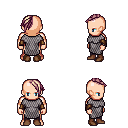
a pixel art fantasy rpg character, male body template, human, light skin, chain mail, metal pants, white blonde long mohawk hairstyle, leather bracers, brown shoes, four views (front, back, left, right), 2x2 character sprite sheet, small pixel art, hard edges, no anti-aliasing